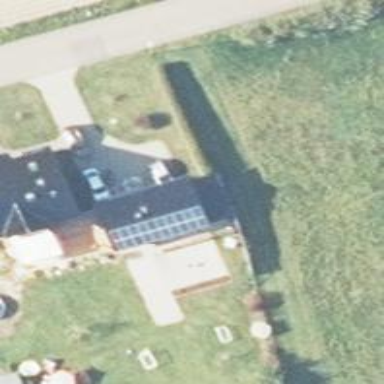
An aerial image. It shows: Small solar photovoltaic panel used as generator to produce electricity.